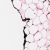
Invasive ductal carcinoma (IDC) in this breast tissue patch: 0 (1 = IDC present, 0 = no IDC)